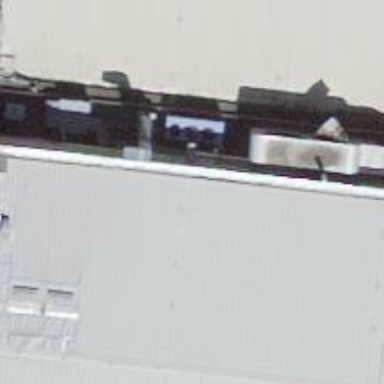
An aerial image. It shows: Restaurant.